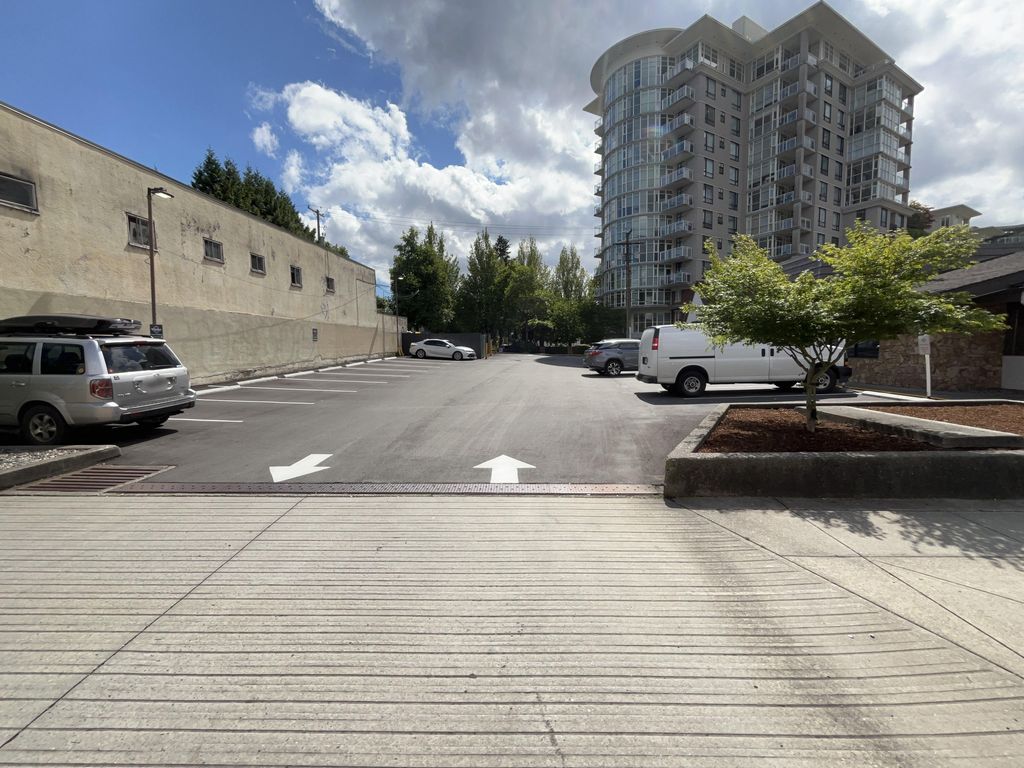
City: vancouver